Question: I'm working on a Windows Store Application and I've run into a problem.
I left my computer with a fully functionally program with no errors.
After a couple of days away from the computer I started it and tried to run my program.
It immediatly crashed and stated: "AccessViolationException was unhandled. Attempted to read or write protected memory. This is often an indication that other memory is corrupt." at the InitializeComponent.
I can however change in my App.Xaml.cs file the StartPage to the Mainpage in the OnLaunched method and it workes fine. But then I dont have a Login page. And I cant redirect from the Mainpage to the LoginPage or else it crashes.
My CallStack
[External Code]
> EmployeeAssistant.exe!EmployeeAssistant.PagesWithSnappedViews.LoginPage.LoginPage() Line 49 + 0x8 bytes C#
[External Code]
EmployeeAssistant.exe!EmployeeAssistant.App.OnLaunched(Windows.ApplicationModel.Activation.LaunchActivatedEventArgs args) Line 58 + 0x42 bytes C#
[External Code]
My Locals

-------------------Edit-------------------
'''
private readonly ObservableCollection<PropertyInfo> _colorSource = new ObservableCollection<PropertyInfo>();
private string _selectedColorName;
public ObservableCollection<PropertyInfo> ColorSource
{
get { return _colorSource; }
}
public string SelectedColorName
{
get { return _selectedColorName; }
set
{
_selectedColorName = value;
OnPropertyChanged();
}
}
public LoginPage()
{
InitializeComponent();
var colors = typeof(Colors).GetTypeInfo().DeclaredProperties;
foreach (var item in colors)
{
ColorSource.Add(item);
}
}
'''
The App.OnLaunched:
'''
/// <summary>
/// Invoked when the application is launched normally by the end user. Other entry points
/// will be used when the application is launched to open a specific file, to display
/// search results, and so forth.
/// </summary>
/// <param name="args">Details about the launch request and process.</param>
protected override void OnLaunched(LaunchActivatedEventArgs args)
{
Frame rootFrame = Window.Current.Content as Frame;
// Do not repeat app initialization when the Window already has content,
// just ensure that the window is active
if (rootFrame == null)
{
// Create a Frame to act as the navigation context and navigate to the first page
rootFrame = new Frame();
if (args.PreviousExecutionState == ApplicationExecutionState.Terminated)
{
//TODO: Load state from previously suspended application
}
// Place the frame in the current Window
Window.Current.Content = rootFrame;
}
if (rootFrame.Content == null)
{
// When the navigation stack isn't restored navigate to the first page,
// configuring the new page by passing required information as a navigation
// parameter
if (!rootFrame.Navigate(typeof(LoginPage), args.Arguments))
{
throw new Exception("Failed to create initial page");
}
}
// Ensure the current window is active
Window.Current.Activate();
}
'''
If i try to debug to see what is happening all it does is to load code from the LayoutAwarePage and this row:
private readonly ObservableCollection _colorSource = new ObservableCollection();
Then it goes to InitializeComponent and I get AccessViolationException.
Does anyone have an idea of what is happening and maybe how to solve this?
Niklas
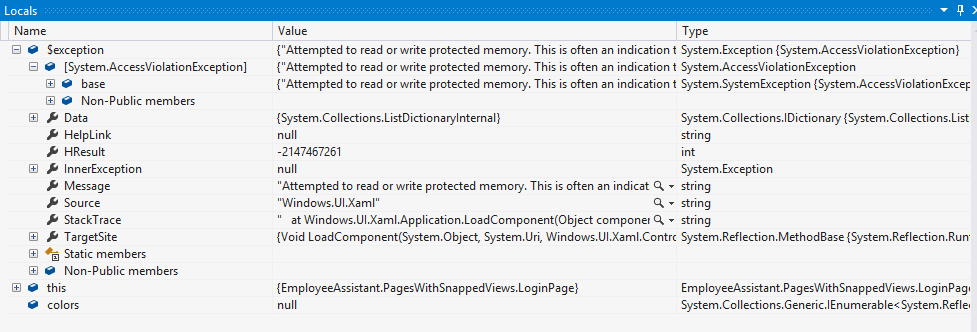
Answer: What I did was to create a basic page and redid my page. And now it works just fine.
Dont know what was the problem though. But thats the way I solved it.